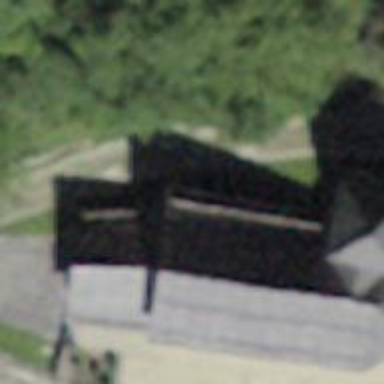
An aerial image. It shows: Church which is place of worship.